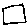
Label: square